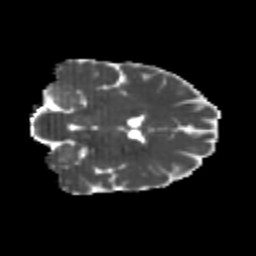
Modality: MD
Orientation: coronal
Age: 21
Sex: male
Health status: healthy
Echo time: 0.074 s